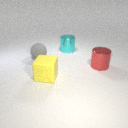
large cyan metal cylinder behind large red metal cylinder